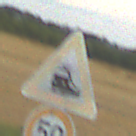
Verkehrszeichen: Bahnuebergang
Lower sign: Geschwindigkeit50
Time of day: SunriseSunset
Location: Outdoor (RoadRail)
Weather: PartlyCloudy
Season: NotSpecified
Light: Natural